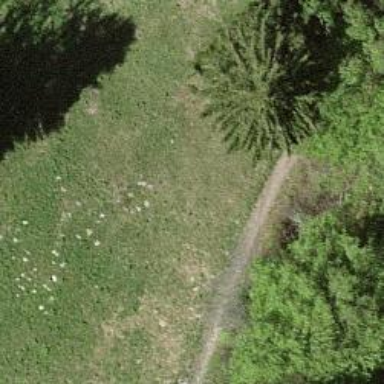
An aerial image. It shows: Path on the ground.